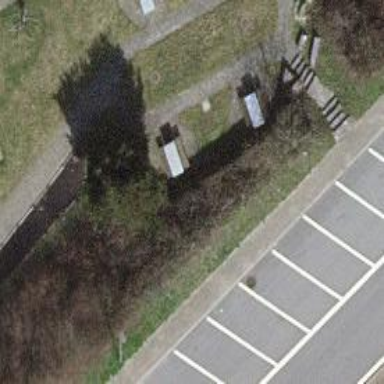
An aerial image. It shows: Picnic table located in leisure land area.